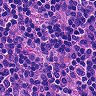
Metastatic tissue present: no